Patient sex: M
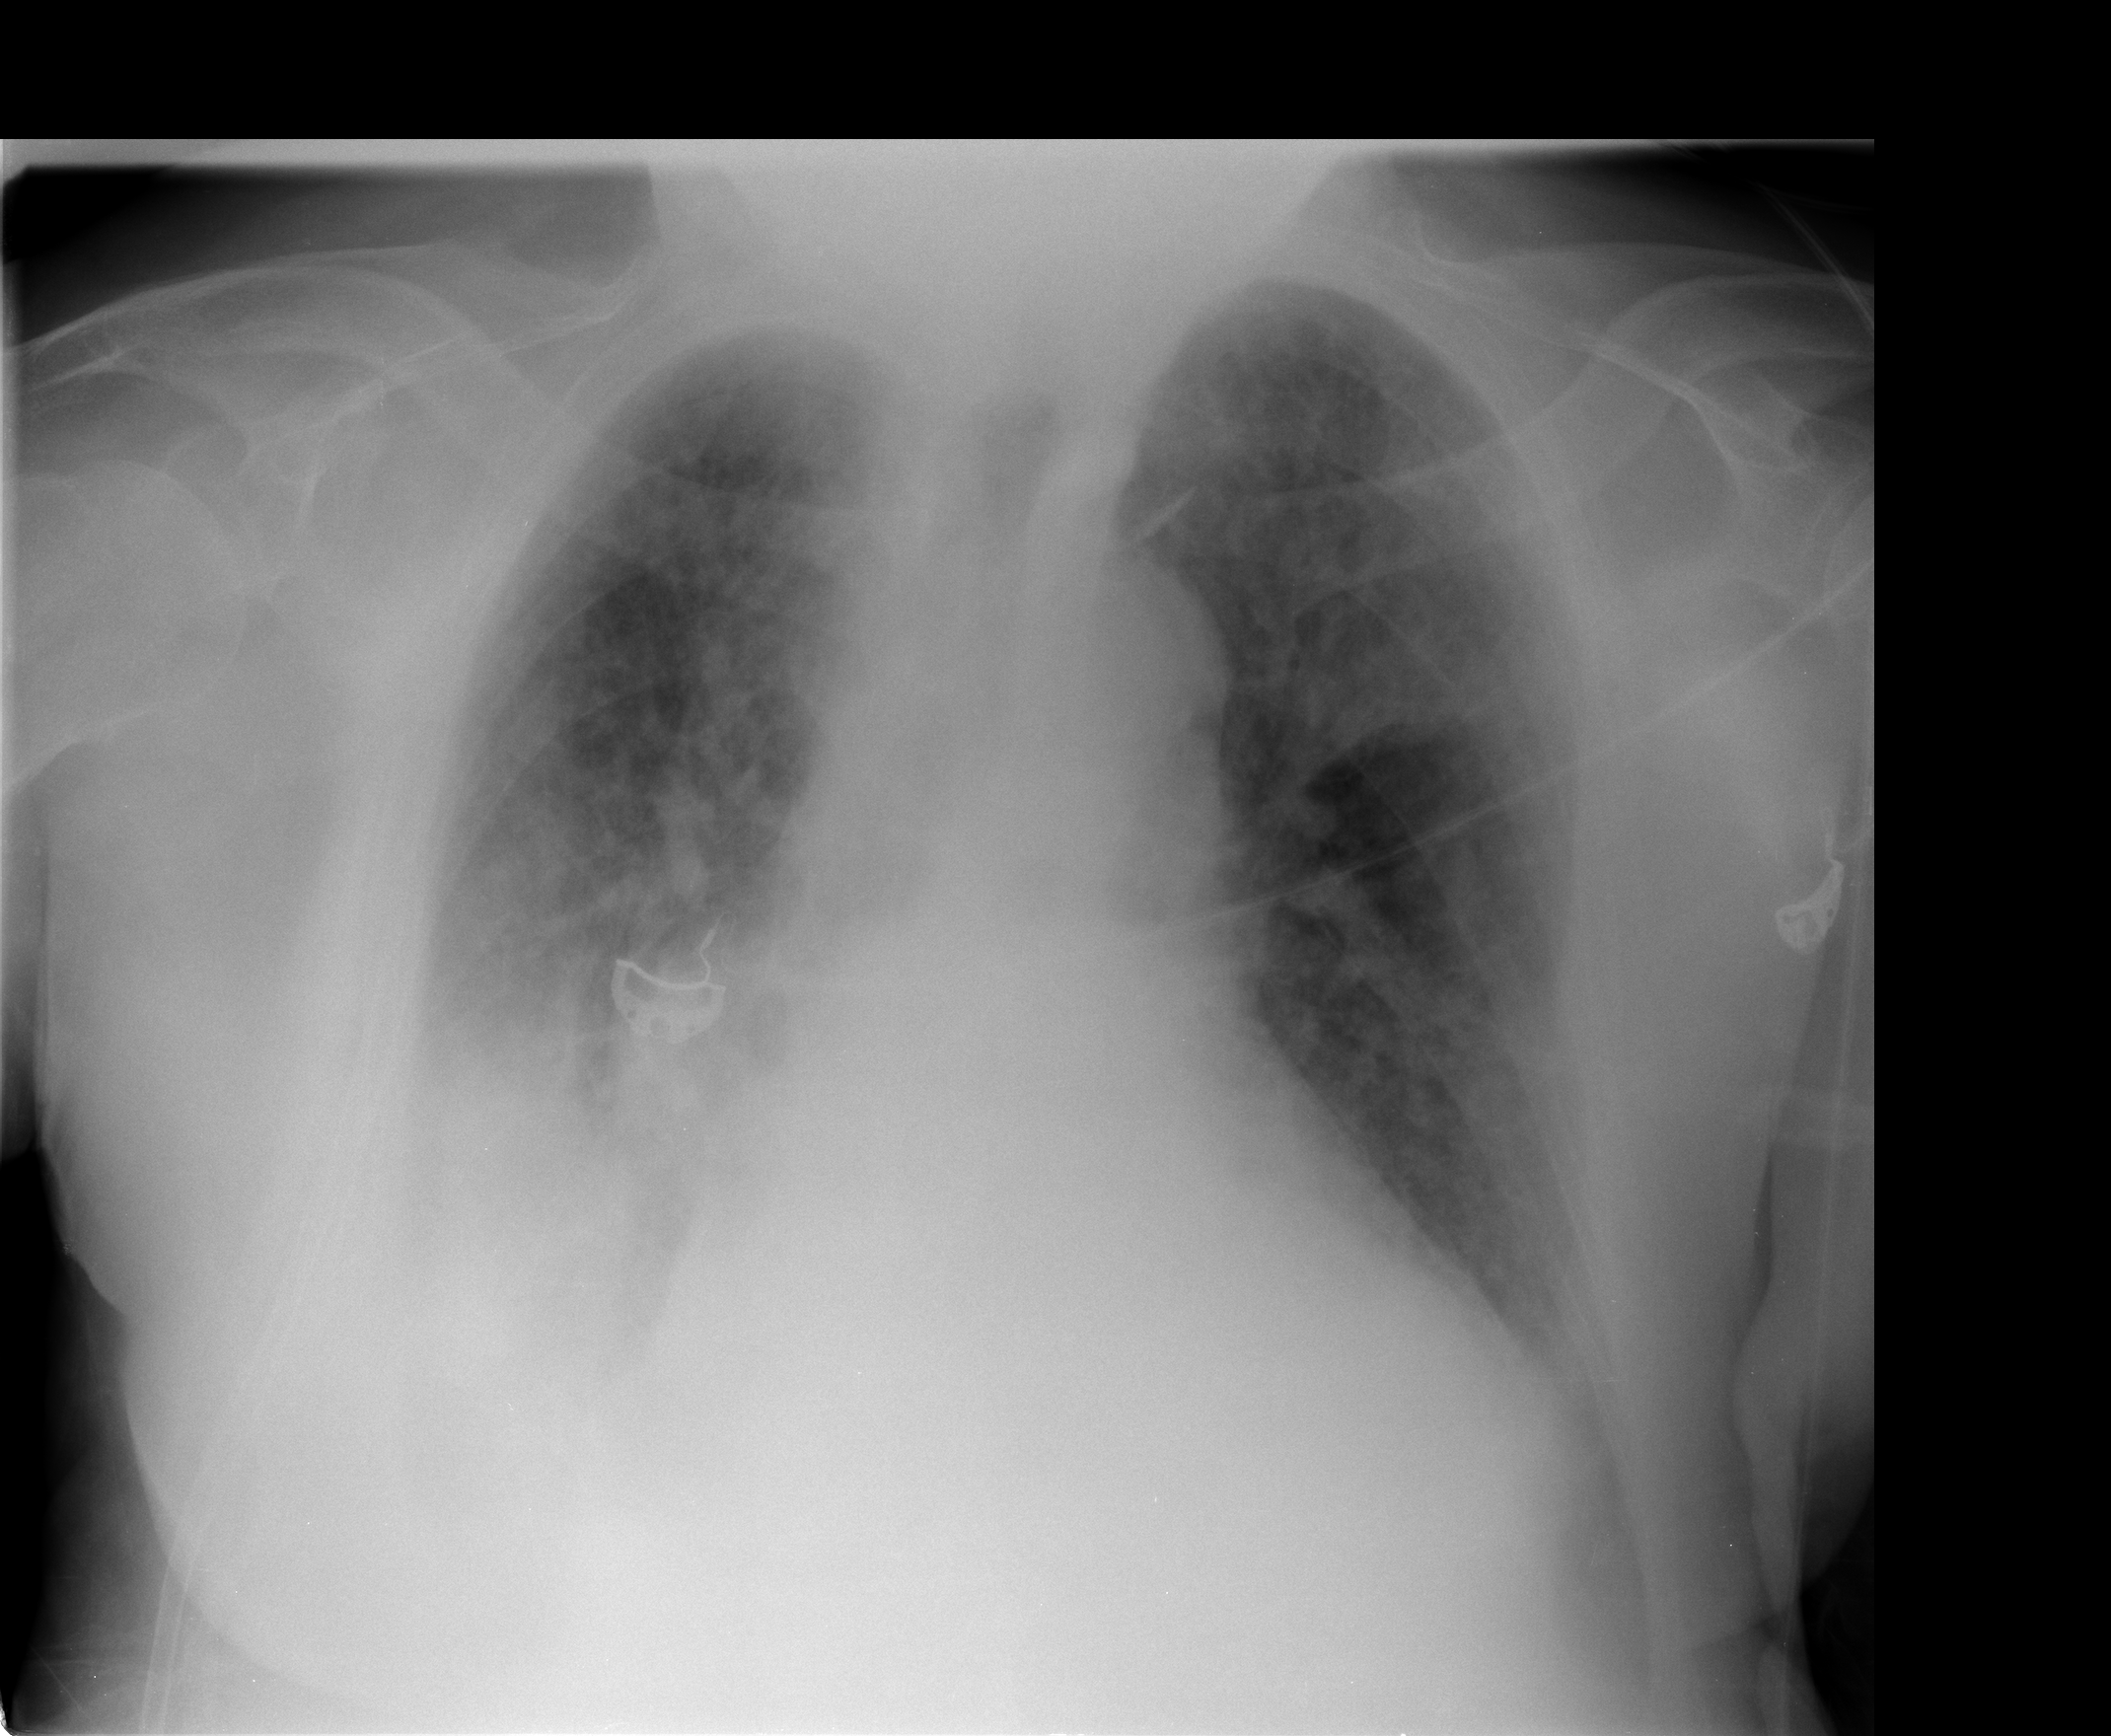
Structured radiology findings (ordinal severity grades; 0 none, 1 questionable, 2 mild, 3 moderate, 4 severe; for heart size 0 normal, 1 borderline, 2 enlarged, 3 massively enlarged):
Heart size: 2
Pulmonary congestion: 2
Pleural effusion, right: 2
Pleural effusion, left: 0
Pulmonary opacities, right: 3
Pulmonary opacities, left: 3
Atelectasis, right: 3
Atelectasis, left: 2